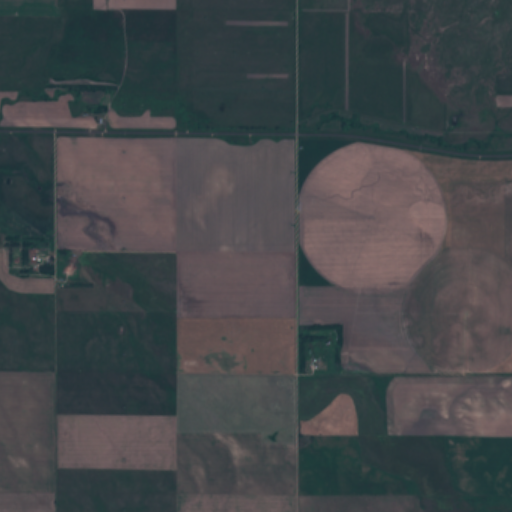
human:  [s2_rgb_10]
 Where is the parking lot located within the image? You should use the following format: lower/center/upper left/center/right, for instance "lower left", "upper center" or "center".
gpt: There is no parking lot in the image.